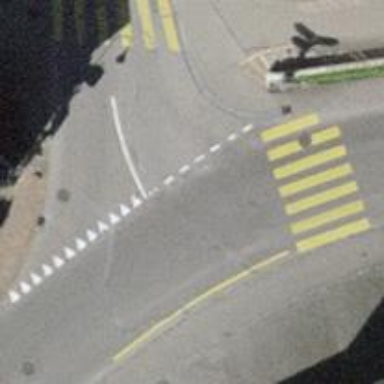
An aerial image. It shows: Road with "give way" sign.